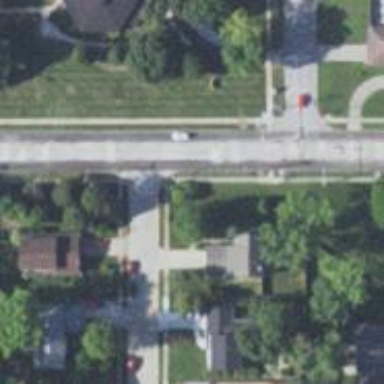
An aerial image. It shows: Unmarked road crossing.